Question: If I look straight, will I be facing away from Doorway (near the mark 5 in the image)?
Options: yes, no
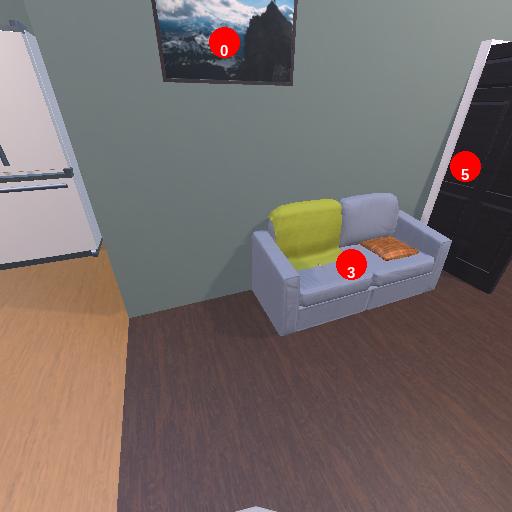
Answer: yes